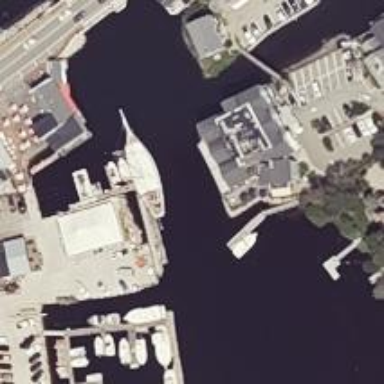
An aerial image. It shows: Man-made pier.